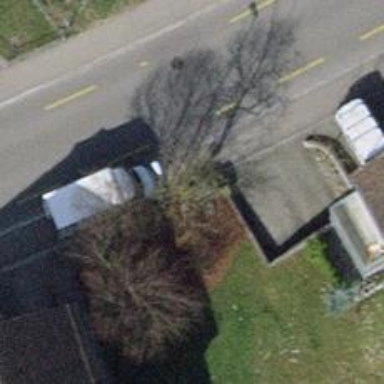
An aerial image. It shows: Street cabinet of man-made origin.